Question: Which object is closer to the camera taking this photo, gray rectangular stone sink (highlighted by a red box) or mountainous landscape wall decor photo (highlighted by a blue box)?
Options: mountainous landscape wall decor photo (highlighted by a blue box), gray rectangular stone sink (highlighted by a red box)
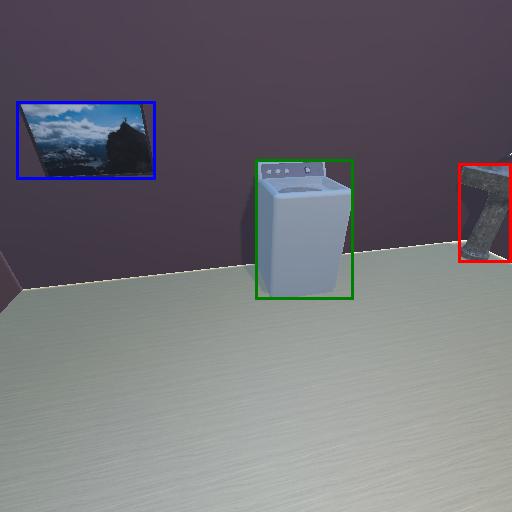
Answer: mountainous landscape wall decor photo (highlighted by a blue box)